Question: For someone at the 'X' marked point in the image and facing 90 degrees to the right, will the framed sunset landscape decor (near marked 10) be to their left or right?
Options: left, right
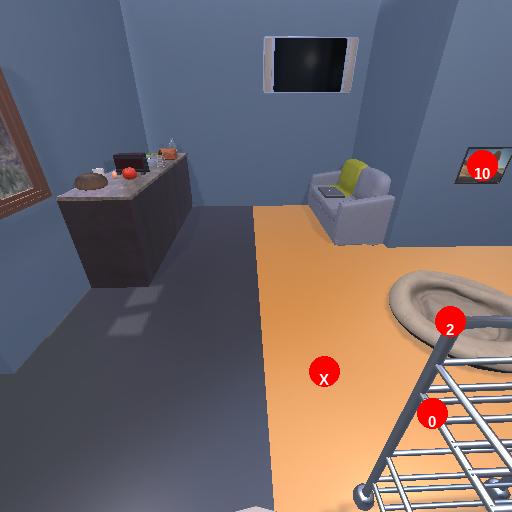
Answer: left